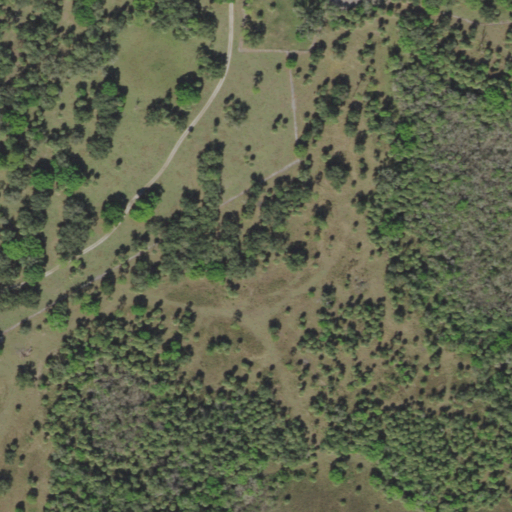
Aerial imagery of island in Florida named Sick Island containing woody wetlands, evergreen forest, shrub, cultivated crops, grassland, mixed forest, and pasture